Interaction volume radius: 10 \u00c5
Interaction volume height: 20 \u00c5
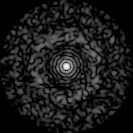
Disorder parameter: 0.8209